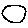
Label: moon